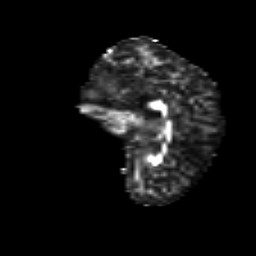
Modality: FA
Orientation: sagittal
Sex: female
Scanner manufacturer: siemens
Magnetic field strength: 3 T
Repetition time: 5 s
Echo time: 0.071 s